Question: I messed something up somewhere.
I'm using celery to run a task that runs other tasks. I'm using RabbitMQ as my back-end.
When I start-up my computer, I immediately have 'erl.exe' taking up 50% of my CPU resources and several gigs of RAM. If I let it go, the RAM usage will continue to climb pretty steadily. (the drop is when I ended the process)

If I end the process, celery beat/workers error out out with
'''
[2014-04-17 12:35:07,869: ERROR/MainProcess] consumer: Cannot connect to amqp://guest@127.0.0.1:5672//: [Errno 10061] No connection could be made because the target machine actively refused it.
'''
If I don't end the process, the workers and the beat just spit out the config info and then hang.
If I try to use 'discard_all()' it also hangs while the RAM usage steadily climbs.
Is there a way I can reset erlang without going through celery? I don't care about anything in the queue, it's all dev stuff.
Here is the end of my rabbitmq log file.
'''
=INFO REPORT==== 17-Apr-2014::13:20:41 ===
Starting RabbitMQ 3.2.4 on Erlang R16B03-1
Copyright (C) 2007-2013 GoPivotal, Inc.
Licensed under the MPL. See http://www.rabbitmq.com/
=INFO REPORT==== 17-Apr-2014::13:20:41 ===
node : rabbit@myComputer
home dir : C:\Windows
config file(s) : (none)
cookie hash : +z4Hn5WvfV2DO2xSryp0/Q==
log : C:/Users/myUser/AppData/Roaming/RabbitMQ/log/rabbit@myComputer.log
sasl log : C:/Users/myUser/AppData/Roaming/RabbitMQ/log/rabbit@myComputer-sasl.log
database dir : c:/Users/myUser/AppData/Roaming/RabbitMQ/db/rabbit@myComputer-mnesia
=INFO REPORT==== 17-Apr-2014::13:20:44 ===
Limiting to approx 8092 file handles (7280 sockets)
=INFO REPORT==== 17-Apr-2014::13:20:45 ===
Memory limit set to 9829MB of 24573MB total.
=INFO REPORT==== 17-Apr-2014::13:20:45 ===
Disk free limit set to 50MB
=INFO REPORT==== 17-Apr-2014::13:24:57 ===
msg_store_transient: using rabbit_msg_store_ets_index to provide index
=INFO REPORT==== 17-Apr-2014::13:24:57 ===
msg_store_persistent: using rabbit_msg_store_ets_index to provide index
=WARNING REPORT==== 17-Apr-2014::13:24:57 ===
msg_store_persistent: rebuilding indices from scratch
=INFO REPORT==== 17-Apr-2014::13:26:48 ===
started TCP Listener on [::]:5672
=INFO REPORT==== 17-Apr-2014::13:26:49 ===
started TCP Listener on 0.0.0.0:5672
=WARNING REPORT==== 17-Apr-2014::13:35:04 ===
file descriptor limit alarm set.
********************************************************************
*** New connections will not be accepted until this alarm clears ***
********************************************************************
=WARNING REPORT==== 17-Apr-2014::13:35:05 ===
file descriptor limit alarm cleared
=INFO REPORT==== 17-Apr-2014::13:35:05 ===
Server startup complete; 0 plugins started.
=WARNING REPORT==== 17-Apr-2014::13:35:06 ===
file descriptor limit alarm set.
********************************************************************
*** New connections will not be accepted until this alarm clears ***
********************************************************************
=WARNING REPORT==== 17-Apr-2014::13:35:07 ===
file descriptor limit alarm cleared
=INFO REPORT==== 17-Apr-2014::13:37:40 ===
vm_memory_high_watermark set. Memory used:<PHONE> allowed:<PHONE>
=WARNING REPORT==== 17-Apr-2014::13:37:40 ===
memory resource limit alarm set on node 'rabbit@myComputer'.
**********************************************************
*** Publishers will be blocked until this alarm clears ***
**********************************************************
=INFO REPORT==== 17-Apr-2014::13:37:41 ===
vm_memory_high_watermark clear. Memory used:<PHONE> allowed:<PHONE>
=WARNING REPORT==== 17-Apr-2014::13:37:41 ===
memory resource limit alarm cleared on node 'rabbit@myComputer'
=INFO REPORT==== 17-Apr-2014::13:38:04 ===
vm_memory_high_watermark set. Memory used:<PHONE> allowed:<PHONE>
=WARNING REPORT==== 17-Apr-2014::13:38:04 ===
memory resource limit alarm set on node 'rabbit@myComputer'.
**********************************************************
*** Publishers will be blocked until this alarm clears ***
**********************************************************
'''
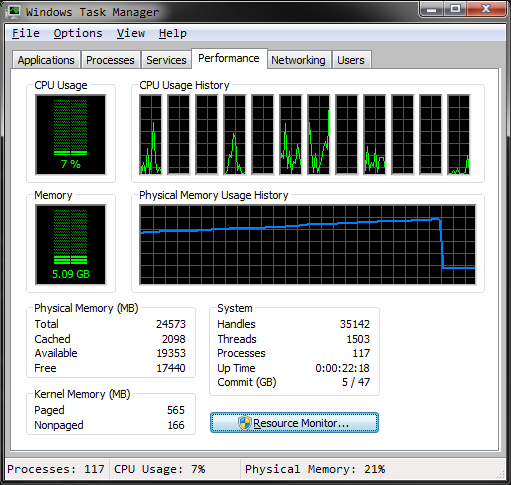
Answer: I ended up:
1. Uninstalling RabbitMQ and Erlang.
2. Removed C:\Users\username\AppData\RabbitMQ
3. Restarted because at least one piece of Erlang (epmd.exe) was still running.
4. Reinstalled Erlang and RabbitMQ.
Hello, IT. Have you tried turning it off and on again?